Question: I am trying to find a way to do dynamic data validation from a drop down list from information in different tables. A simplified version of my tables are:

From left to right they are Tables:
On a separate workbook I am want to have a drop down list so that you can select the appropriate inputs.
So the first cell I set it up to give you the list from the Table.
Now comes my issue. The second cell I want to pull all the distinct values from the table.
'''
SELECT DISTINCT L2 FROM Relations WHERE L1=3;
'''
Then the third cell would be similar but depended on the selection from the first 2 cells.
'''
SELECT DISTINCT L3 FROM Relations WHERE L1=3 AND L2=0;
'''
Any Ideas or thoughts on how to accomplish this?
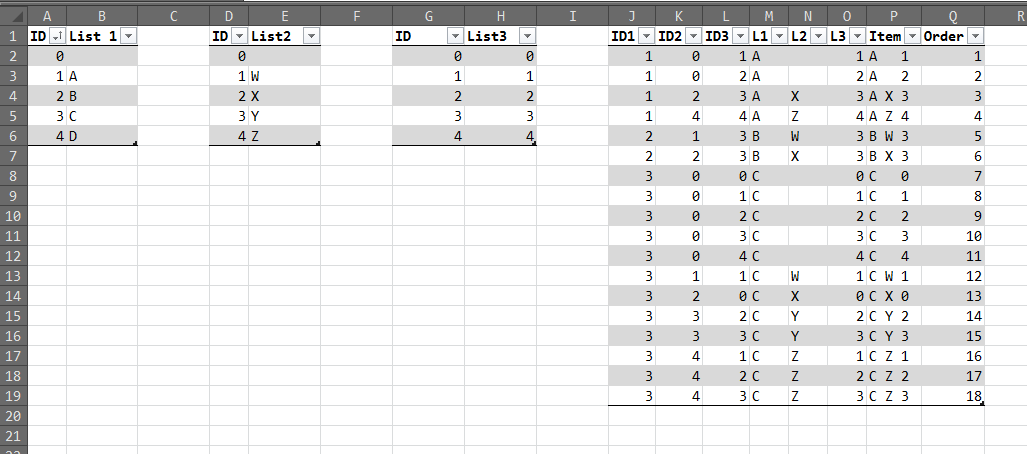
Answer: I have a way to do this using helper columns. That's not ideal and hopefully someone else posts an answer that can do it with just a single formula. In the meantime you can use this.
This answer assumes that you are using data validation for your lists. It assumes that the data in your screenshot is on Sheet1 and the cells with data valiedation for List 1, List 2, List 3 and Order are in Sheet2!B1:B4 respectively.
You don't need your List1, List2 and List3, you can get everything from the relations table. If you do get everything from the Relations table you only need to update one table.
Getting a list in Sheet2!B1 from Relations of distinct values for List 1:
1. On Sheet1 in column S select S2:S200 and while they are all selected enter this array formula (Make sure you hit Shift Control Enter instead of Enter after you type it in): =IF(($M$2:$M$200<>""),$M$2:$M$200,"")
2. In T2 enter this array formula (Make sure you hit Shift Control Enter instead of Enter after you type it in): =IF(SUM(IF(S2=T$1:T1,1,0)),"",S2)
3. Copy T2 into T3:T200
4. In U2 enter this array formula (Make sure you hit Shift Control Enter instead of Enter after you type it in): =IFERROR(INDEX(T$2:T$200, SMALL(IF(T$2:T$200="", "", ROW(T$2:T$200)-MIN(ROW(T$2:T$200))+1), ROW($A1))), "")
5. Copy U2 into U3:U200
6. Define the name List1 to be this: =OFFSET(Sheet1!$U$2:$U$200,0,0,200-1-COUNTBLANK(Sheet1!$U$2:$U$200),1)
7. Finally change the Data Validation on Sheet2!B1 to: =List1
Getting a list in Sheet2!B2 from Relations of distinct values for List 2 filtering by Sheet2!B1:
1. On Sheet1 in column W select W2:W200 and while they are all selected enter this array formula (Make sure you hit Shift Control Enter instead of Enter after you type it in): =IF(($M$2:$M$200=Sheet2!$B$1),$N$2:$N$200,"")
2. In X2 enter this array formula (Make sure you hit Shift Control Enter instead of Enter after you type it in): =IF(SUM(IF(W2=X$1:X1,1,0)),"",W2)
3. Copy X2 into X3:X200
4. In Y2 enter this array formula (Make sure you hit Shift Control Enter instead of Enter after you type it in): =IFERROR(INDEX(X$2:X$200, SMALL(IF(X$2:X$200="", "", ROW(X$2:X$200)-MIN(ROW(X$2:X$200))+1), ROW($A1))), "")
5. Copy Y2 into Y3:Y200
6. Define the name List2 to be this: =OFFSET(Sheet1!$Y$2:$Y$200,0,0,200-1-COUNTBLANK(Sheet1!$Y$2:$Y$200),1)
7. Finally change the Data Validation on Sheet2!B2 to: =List2
Getting a list in Sheet2!B3 from Relations of distinct values for List 3 filtering by Sheet2!B1 and Sheet2!B2:
1. On Sheet1 in column AA select AA2:AA200 and while they are all selected enter this array formula (Make sure you hit Shift Control Enter instead of Enter after you type it in): =IF(($M$2:$M$200=Sheet2!$B$1)*($N$2:$N$200=Sheet2!$B$2),$O$2:$O$200,"")
2. In AB2 enter this array formula (Make sure you hit Shift Control Enter instead of Enter after you type it in): =IF(SUM(IF(AA2=AB$1:AB1,1,0)),"",AA2)
3. Copy AB2 into AB3:AB200
4. In AC2 enter this array formula (Make sure you hit Shift Control Enter instead of Enter after you type it in): =IFERROR(INDEX(AB$2:AB$200, SMALL(IF(AB$2:AB$200="", "", ROW(AB$2:AB$200)-MIN(ROW(AB$2:AB$200))+1), ROW($A1))), "")
5. Copy AC2 into AC3:AC200
6. Define the name List3 to be this: =OFFSET(Sheet1!$AC$2:$AC$200,0,0,200-1-COUNTBLANK(Sheet1!$AC$2:$AC$200),1)
7. Finally change the Data Validation on Sheet2!B3 to: =List3
Getting a list in Sheet2!B4 from Relations of distinct values for Order filtering by Sheet2!B1, Sheet2!B2 and Sheet2!B3:
1. On Sheet1 in column AE select AE2:AE200 and while they are all selected enter this array formula (Make sure you hit Shift Control Enter instead of Enter after you type it in): =IF(($M$2:$M$200=Sheet2!$B$1)*($N$2:$N$200=Sheet2!$B$2)*($O$2:$O$200=Sheet2!$B$3),$Q$2:$Q$200,"")
2. In AF2 enter this array formula (Make sure you hit Shift Control Enter instead of Enter after you type it in): =IF(SUM(IF(AE2=AF$1:AF1,1,0)),"",AE2)
3. Copy AF2 into AF3:AF200
4. In AG2 enter this array formula (Make sure you hit Shift Control Enter instead of Enter after you type it in): =IFERROR(INDEX(AF$2:AF$200, SMALL(IF(AF$2:AF$200="", "", ROW(AF$2:AF$200)-MIN(ROW(AF$2:AF$200))+1), ROW($A1))), "")
5. Copy AG2 into AG3:AG200
6. Define the name Order to be this: =OFFSET(Sheet1!$AG$2:$AG$200,0,0,200-1-COUNTBLANK(Sheet1!$AG$2:$AG$200),1)
7. Finally change the Data Validation on Sheet2!B4 to: =Order
If I can figure out somewhere to upload my sample spreadsheet I will edit the answer with a link...